Field crop: tomato
Growth stage: 1
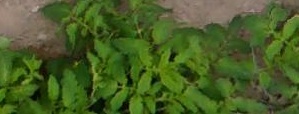
Species: tomato